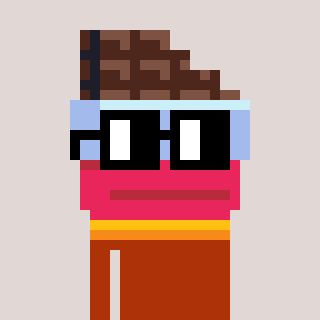
a pixel art character with square black glasses, a chocolate-shaped head and a hotbrown-colored body on a warm background